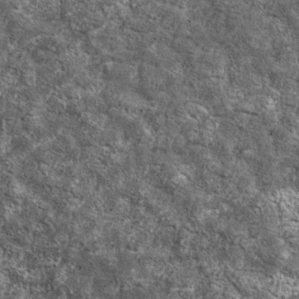
Label: non_frost